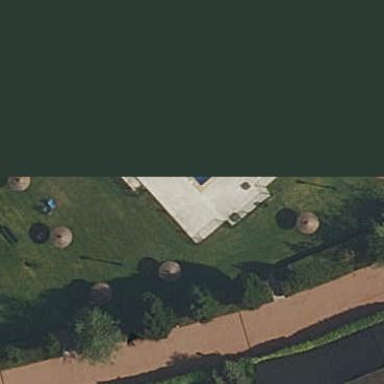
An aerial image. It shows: Swimming pool located in leisure land.